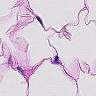
Metastatic tissue present: no